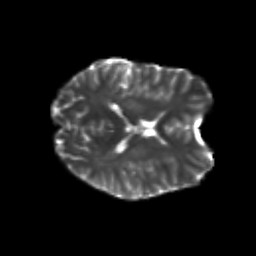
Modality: T2w
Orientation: axial
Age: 21
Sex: male
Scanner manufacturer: siemens
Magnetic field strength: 3 T
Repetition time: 3.5 s
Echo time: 0.113 s